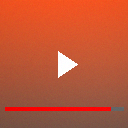
Screen state: on